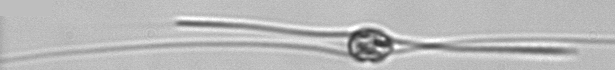
Label: Chaetoceros_danicus